九年级 · 解析几何
如图, 在平面直角坐标系 $x O y$ 中, 以原点 $O$ 为圆心的圆过点 $A(5,0)$, 直线 $y=k x-2 k+3(k \neq 0)$ 与 $\odot O$ 交于 $B 、 C$ 两点, 则弦 $B C$ 的长的最小值为 $\qquad$ .

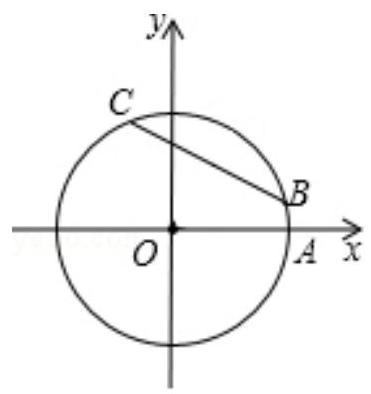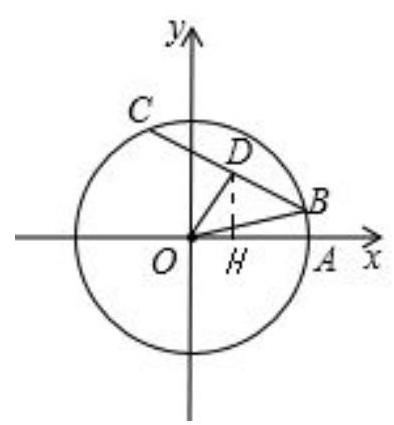
答案:  $4 \sqrt{3}$


解析: 【分析】

本题主要考查了直线上点的坐标特征、垂径定理、勾股定理等知识, 发现直线恒经过点 $(2,3)$ 以及运用 “过圆内定点 $D$ 的所有弦中, 与 $O D$ 垂直的弦最短” 这个经验是解决该选择题的关键.

易知直线 $y=k x-2 k+3$ 过定点 $D(2,3)$, 运用勾股定理可求出 $O D$, 由条件可求出半径 $O B$, 由于过圆内定点 $D$ 的所有弦中, 与 $O D$ 垂直的弦最短, 因此只需运用垂径定理及勾股定理就可解决问题.

【解答】

解: 对于直线 $y=k x-2 k+3=k(x-2)+3$, 当 $x=2$ 时, $y=3$,故直线 $y=k x-2 k+3$ 恒经过点 $(2,3)$, 记为点 $D$.

过点 $D$ 作 $D H \perp x$ 轴于点 $H$,

则有 $O H=2, D H=3$,

$O D=\sqrt{O H^{2}+D H^{2}}=\sqrt{13}$.

$\because \odot O$ 过点 $A(5,0)$,

$\therefore O A=5$,

$\therefore O B=O A=5$.

由于过圆内定点 $D$ 的所有弦中, 与 $O D$ 垂直的弦最短, 如图所示,

因此运用垂径定理及勾股定理可得:
$B C$ 的最小值为 $2 B D=2 \sqrt{O B^{2}-O D^{2}}=2 \times \sqrt{25-13}=4 \sqrt{3}$.

故答案为 $4 \sqrt{3}$.